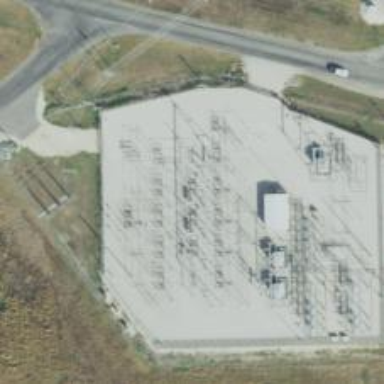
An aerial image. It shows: Switch for power supply.